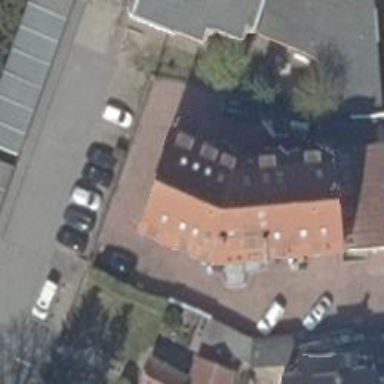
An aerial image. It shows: Hotel offering tourism services.